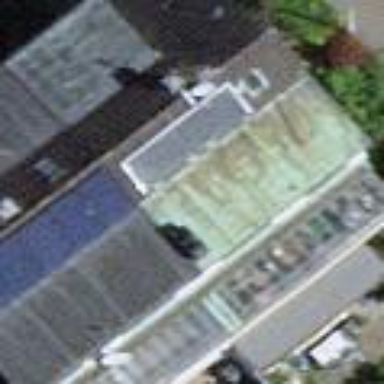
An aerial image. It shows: Terrace building.